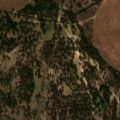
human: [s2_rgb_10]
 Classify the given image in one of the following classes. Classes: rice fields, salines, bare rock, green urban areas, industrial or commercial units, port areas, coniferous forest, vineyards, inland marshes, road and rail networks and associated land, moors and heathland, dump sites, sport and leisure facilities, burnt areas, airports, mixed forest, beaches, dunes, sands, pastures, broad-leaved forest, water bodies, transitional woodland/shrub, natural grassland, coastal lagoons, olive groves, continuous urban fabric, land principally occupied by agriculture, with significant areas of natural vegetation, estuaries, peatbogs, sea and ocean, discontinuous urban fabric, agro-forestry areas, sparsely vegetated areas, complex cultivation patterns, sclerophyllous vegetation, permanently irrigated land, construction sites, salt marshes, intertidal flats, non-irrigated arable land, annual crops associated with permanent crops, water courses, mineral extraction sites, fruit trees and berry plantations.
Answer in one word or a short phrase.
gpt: permanently irrigated land, agro-forestry areas